Question: I did a Look-up list in LightSwitch - when I use this item at parameter level, it's not using the 'AutoCompleteComboBox' as the grid does.
How can I do it?
Here is the image for easy understanding

Thanks in advance
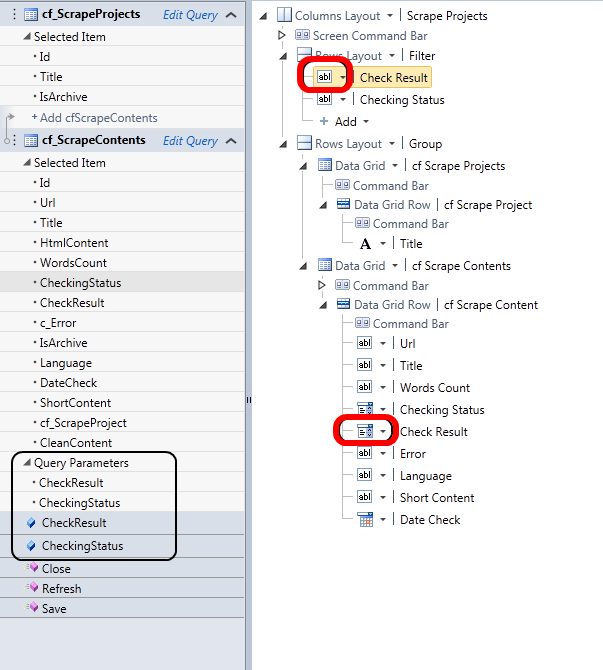
Answer: You need to select the parameter and then in the properties you change the choice list
Image for demonstration